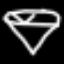
Label: diamond